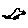
Label: cat